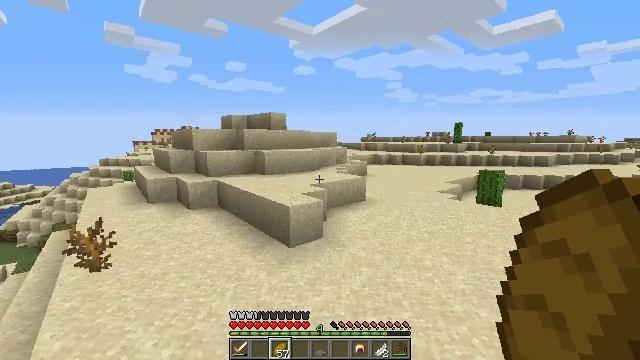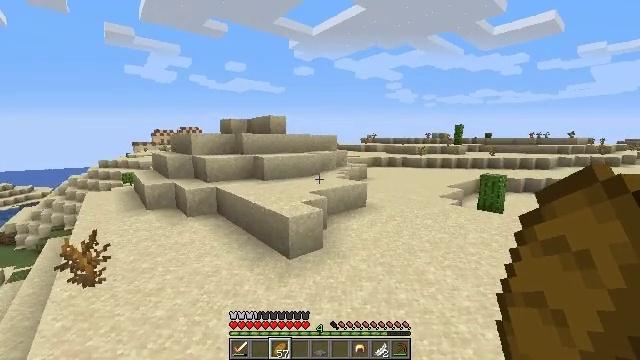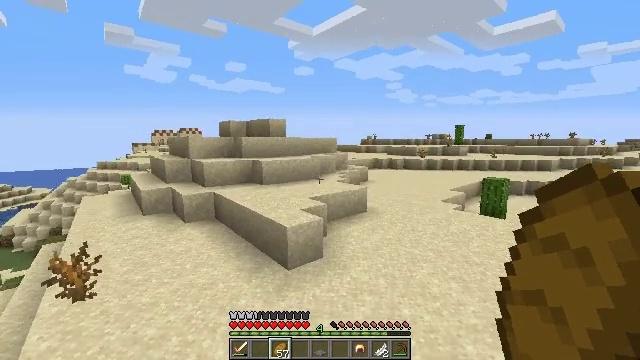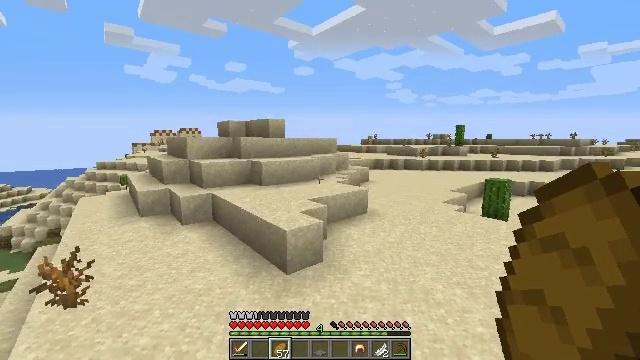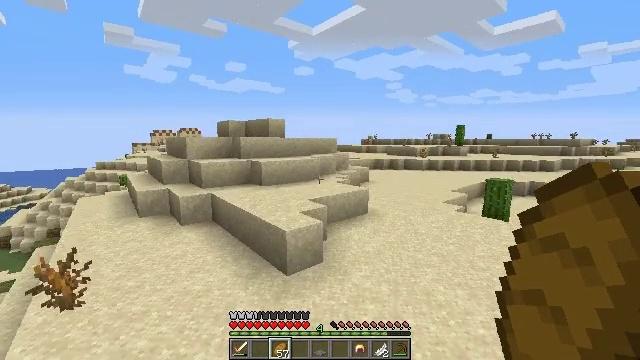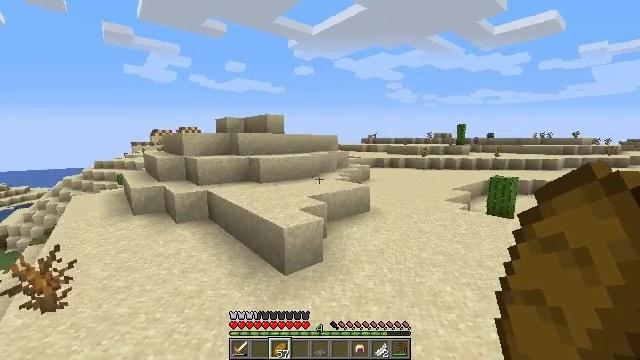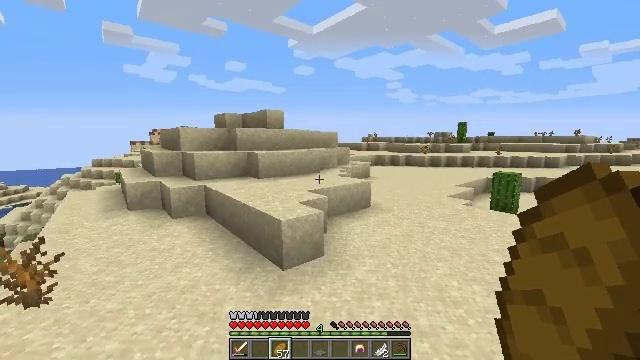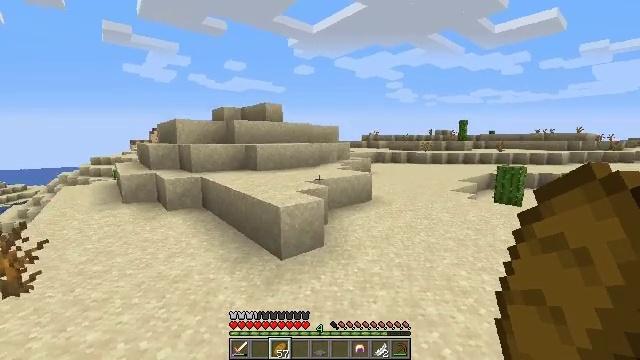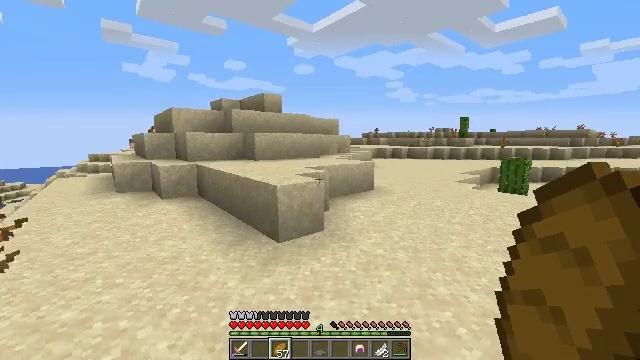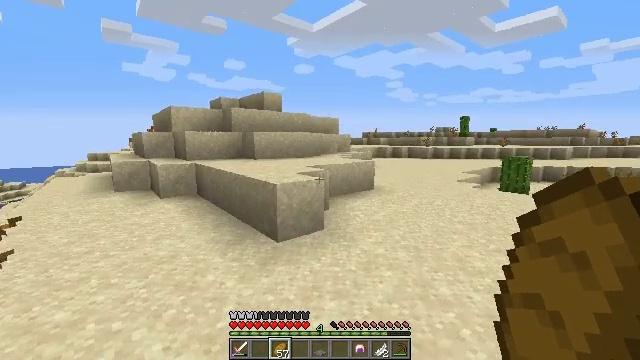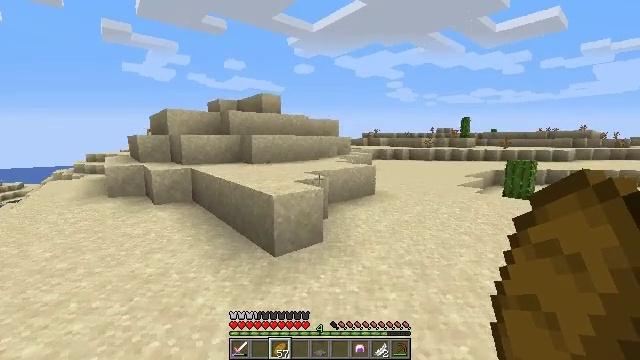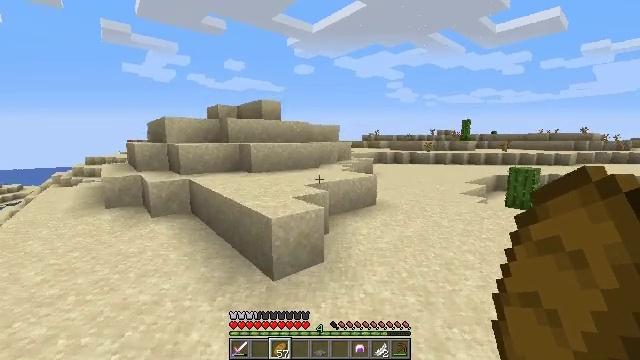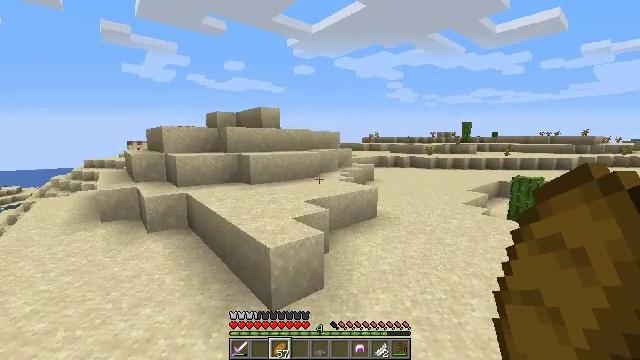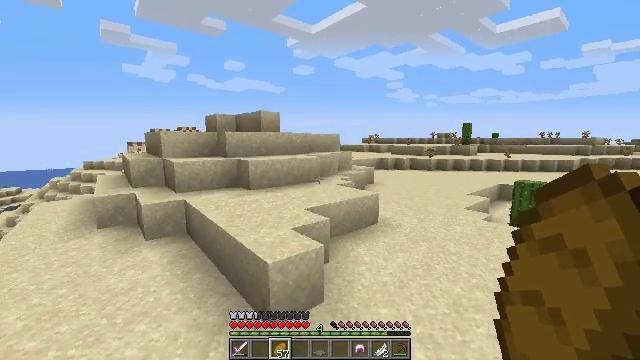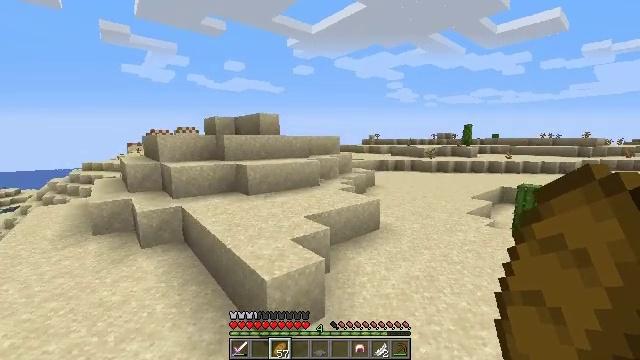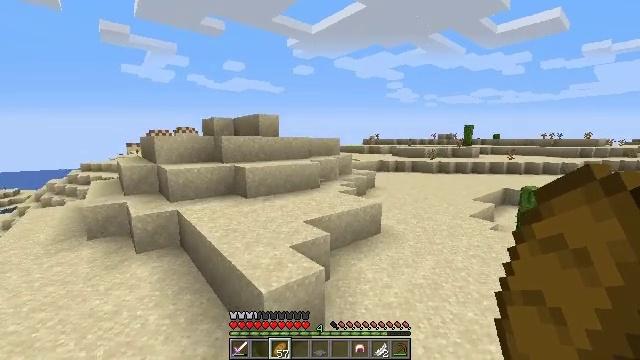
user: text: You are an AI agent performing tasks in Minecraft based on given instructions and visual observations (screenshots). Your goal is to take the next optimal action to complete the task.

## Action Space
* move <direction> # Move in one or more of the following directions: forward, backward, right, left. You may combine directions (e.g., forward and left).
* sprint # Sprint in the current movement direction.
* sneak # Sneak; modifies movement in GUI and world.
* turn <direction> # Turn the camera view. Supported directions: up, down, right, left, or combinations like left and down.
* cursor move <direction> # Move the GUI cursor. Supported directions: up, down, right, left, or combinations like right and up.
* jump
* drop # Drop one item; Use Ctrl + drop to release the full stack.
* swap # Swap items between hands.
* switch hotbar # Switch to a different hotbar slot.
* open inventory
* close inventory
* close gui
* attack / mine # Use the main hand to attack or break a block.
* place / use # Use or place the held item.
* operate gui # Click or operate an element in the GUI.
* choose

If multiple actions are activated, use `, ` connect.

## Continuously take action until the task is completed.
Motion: motion action
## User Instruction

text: Break the cactus block.
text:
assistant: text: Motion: move forward, jump
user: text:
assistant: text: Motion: move forward, jump
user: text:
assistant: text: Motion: move forward, jump
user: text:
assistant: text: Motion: move forward, jump
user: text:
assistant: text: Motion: move forward, jump
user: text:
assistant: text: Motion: move forward, jump
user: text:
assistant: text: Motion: move forward, jump
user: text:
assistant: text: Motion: move forward, jump
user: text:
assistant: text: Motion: move forward, jump
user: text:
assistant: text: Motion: move forward, jump
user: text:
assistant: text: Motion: move forward, jump
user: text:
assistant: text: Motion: move forward, jump
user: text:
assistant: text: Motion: move forward, jump
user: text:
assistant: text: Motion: move forward, jump
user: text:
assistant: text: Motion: move forward, jump
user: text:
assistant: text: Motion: move forward, jump
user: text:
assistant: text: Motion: move forward, jump
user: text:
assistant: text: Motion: move forward, jump
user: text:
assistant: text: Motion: move forward, jump
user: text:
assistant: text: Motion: move forward, jump
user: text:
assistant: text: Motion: move forward, jump
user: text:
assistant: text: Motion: move forward, jump
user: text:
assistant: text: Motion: move forward, jump
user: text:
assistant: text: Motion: move forward, jump
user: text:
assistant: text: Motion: move forward, jump
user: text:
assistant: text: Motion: move forward, jump
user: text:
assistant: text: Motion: move forward, jump
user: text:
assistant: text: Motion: move forward, jump
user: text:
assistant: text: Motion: move forward, jump
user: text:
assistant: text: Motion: move forward, jump